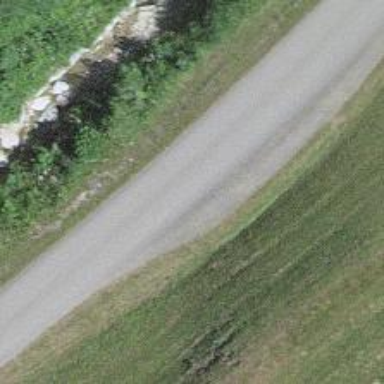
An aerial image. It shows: Passing place on the road.